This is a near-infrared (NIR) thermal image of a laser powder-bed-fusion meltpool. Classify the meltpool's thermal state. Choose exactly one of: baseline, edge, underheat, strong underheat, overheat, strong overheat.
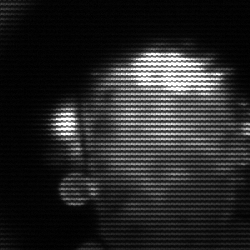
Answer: baseline